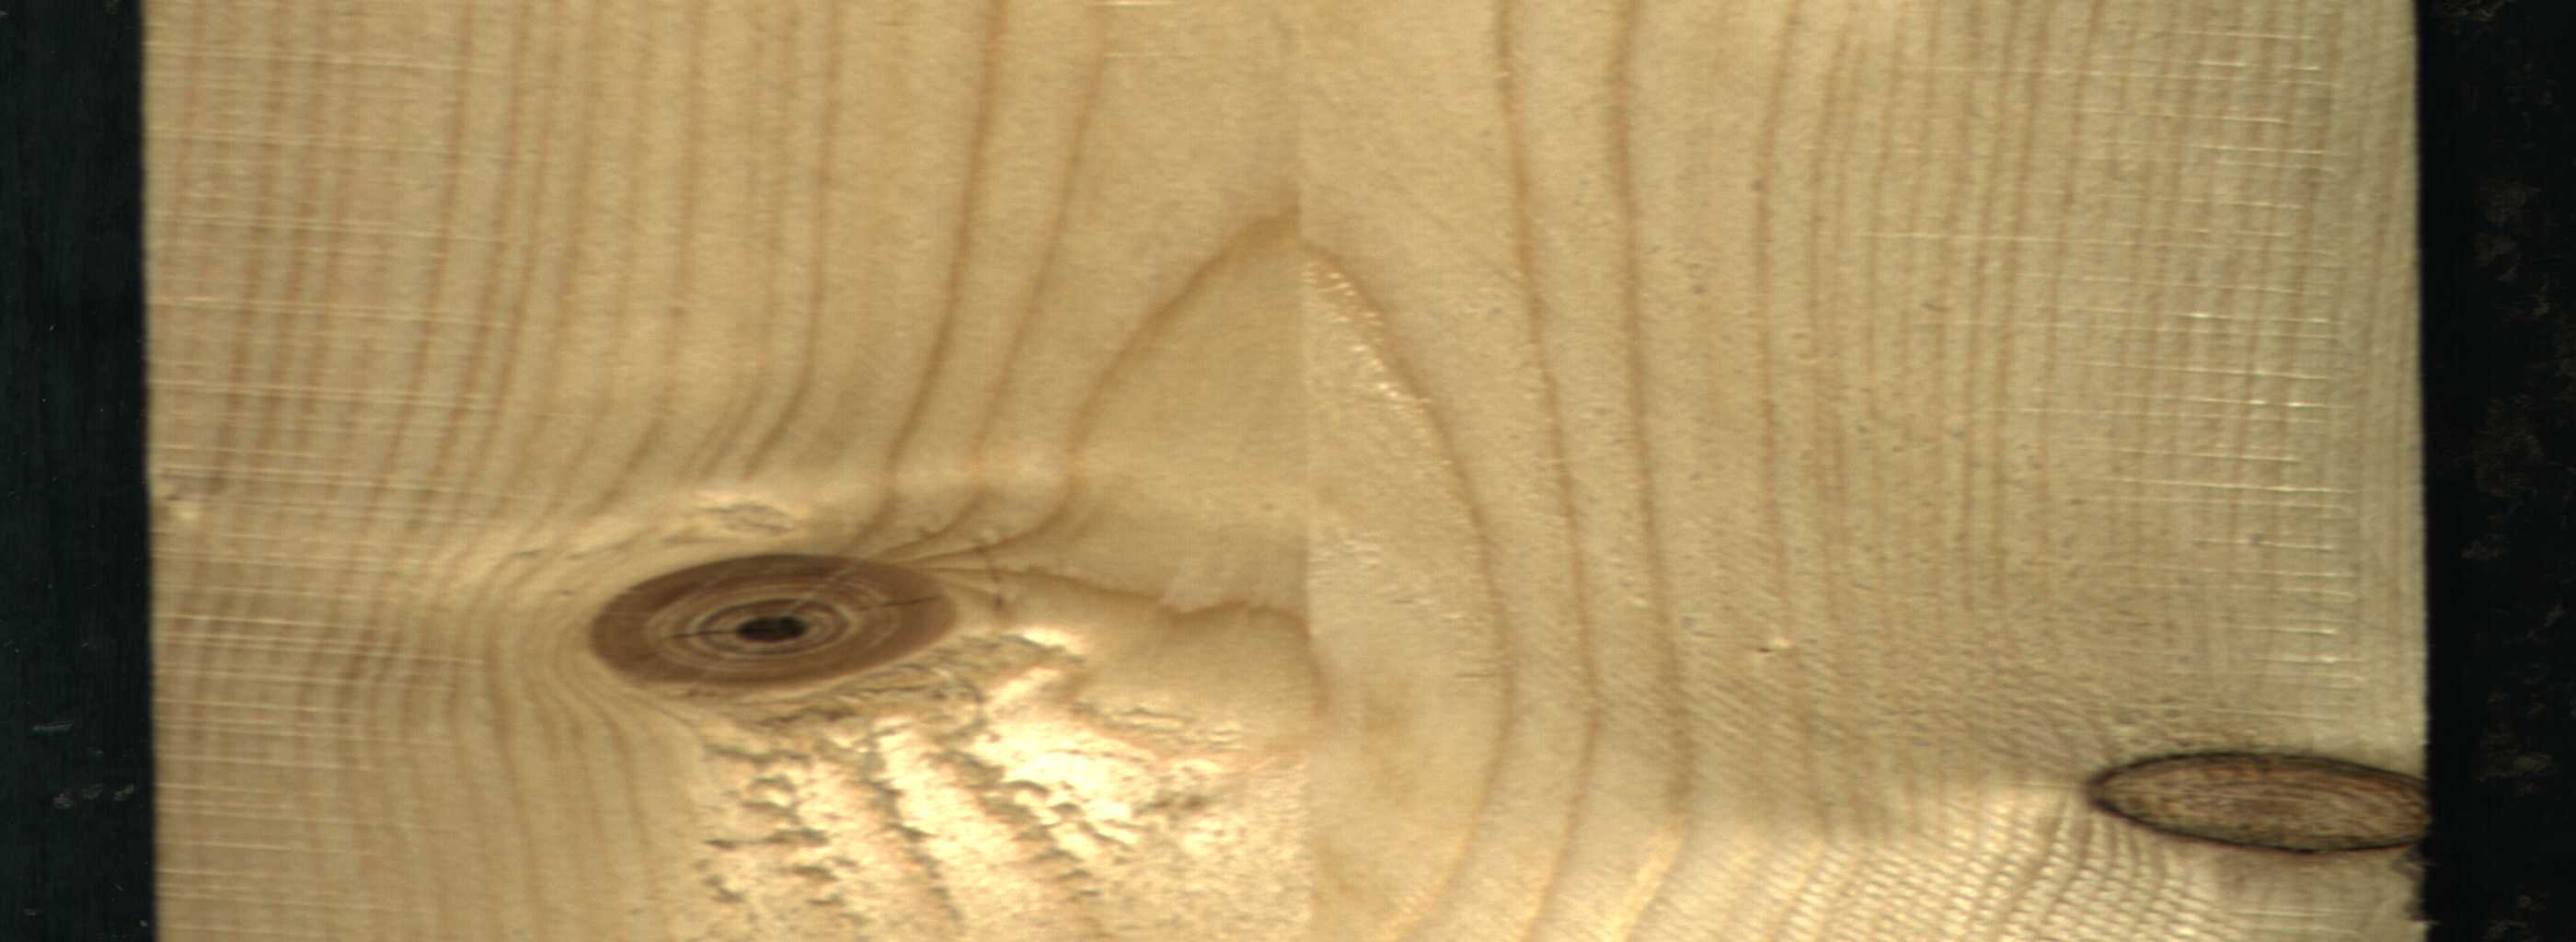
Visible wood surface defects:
Dead_Knot
Dead_Knot